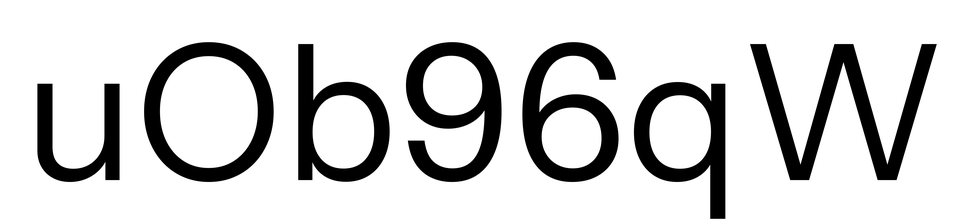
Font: InstrumentSans_Regular